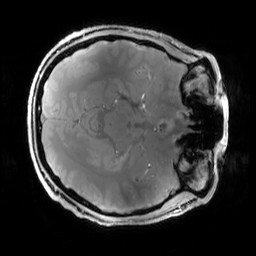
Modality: PDw
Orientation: axial
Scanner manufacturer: siemens
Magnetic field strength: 6.98 T
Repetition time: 1.02 s
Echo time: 0.00244 s